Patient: sex M, age 64
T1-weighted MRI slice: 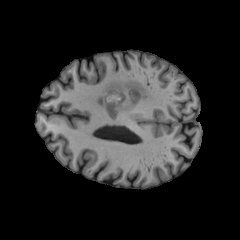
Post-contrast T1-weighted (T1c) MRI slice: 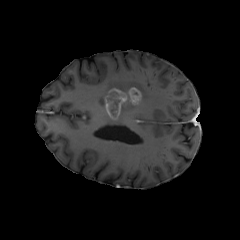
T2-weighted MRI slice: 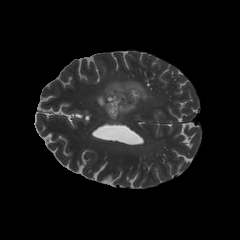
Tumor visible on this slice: yes
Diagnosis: Glioblastoma, IDH-wildtype
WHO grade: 4